Question: I am trying to add a xml flash image banner to an html document. Here is a link - <URL> - It works fine if I add the .swf and other element to the file with index.html but when I nest the banner files inside a folder and use the path, I get no banner. Can anyone tell me what I did wrong?

'''
<section>
<div id="slideshow">
<object classid="clsid:d27cdb6e-ae6d-11cf-96b8-444553540000" width="500" height="312" id="slideshow" align="middle">
<param name="movie" value="banner/slideshow.swf" />
<!--[if !IE]>-->
<object type="application/x-shockwave-flash" data="banner/slideshow.swf" width="500" height="312">
<param name="movie" value="banner/slideshow.swf" />
<!--<![endif]-->
<a href="http://www.adobe.com/go/getflash">
<img src="http://www.adobe.com/images/shared/download_buttons/get_flash_player.gif" alt="Get Adobe Flash player" />
</a>
<!--[if !IE]>-->
</object>
<!--<![endif]-->
</object>
</div>
</section>
'''
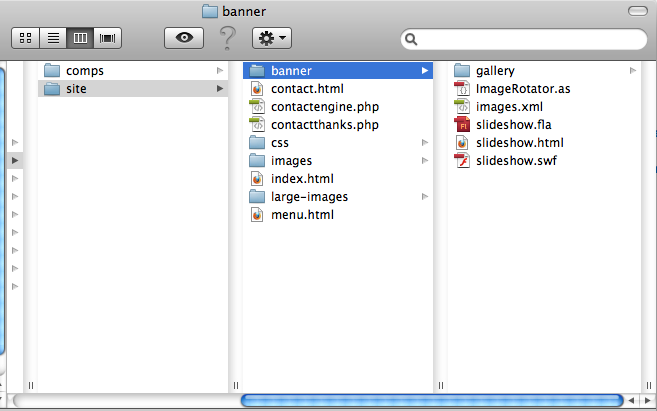
Answer: what is your folder structure? i suppose the index.html and the folder are siblings and the folder contains the files (the way i understood your question). then your path should not be '../slideshow.swf' but 'foldername/slideshow.swf'